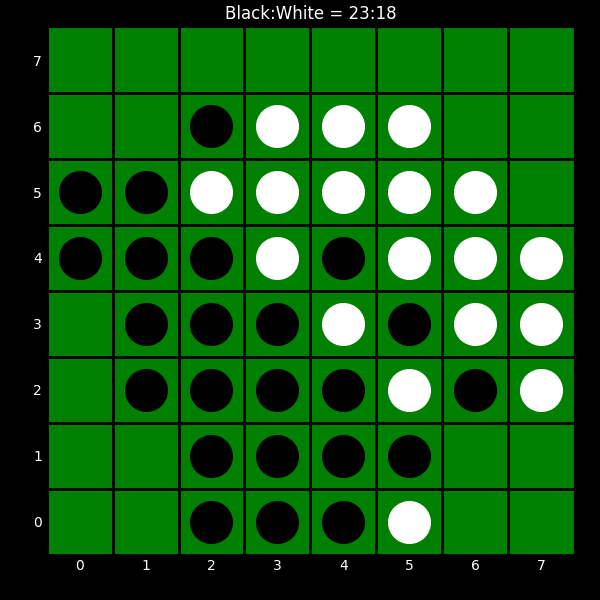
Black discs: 23
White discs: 18